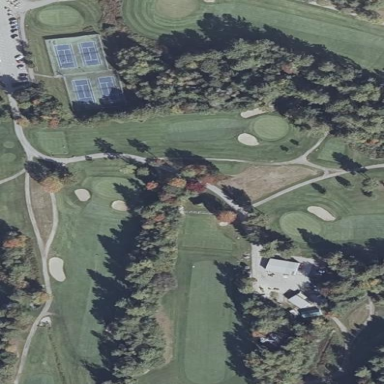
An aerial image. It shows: Golf rough area.